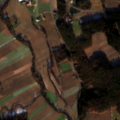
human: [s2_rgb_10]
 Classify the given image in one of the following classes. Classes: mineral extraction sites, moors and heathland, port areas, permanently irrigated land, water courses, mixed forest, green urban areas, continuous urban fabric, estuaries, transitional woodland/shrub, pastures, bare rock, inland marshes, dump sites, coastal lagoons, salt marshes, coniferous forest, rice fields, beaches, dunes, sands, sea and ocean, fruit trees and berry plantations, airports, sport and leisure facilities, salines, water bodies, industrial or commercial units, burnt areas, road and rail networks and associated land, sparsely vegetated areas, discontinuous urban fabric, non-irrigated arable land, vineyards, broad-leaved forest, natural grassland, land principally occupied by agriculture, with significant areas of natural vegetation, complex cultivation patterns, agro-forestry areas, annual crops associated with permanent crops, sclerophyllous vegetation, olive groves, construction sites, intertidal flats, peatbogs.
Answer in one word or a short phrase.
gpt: non-irrigated arable land, complex cultivation patterns, land principally occupied by agriculture, with significant areas of natural vegetation, mixed forest